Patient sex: F
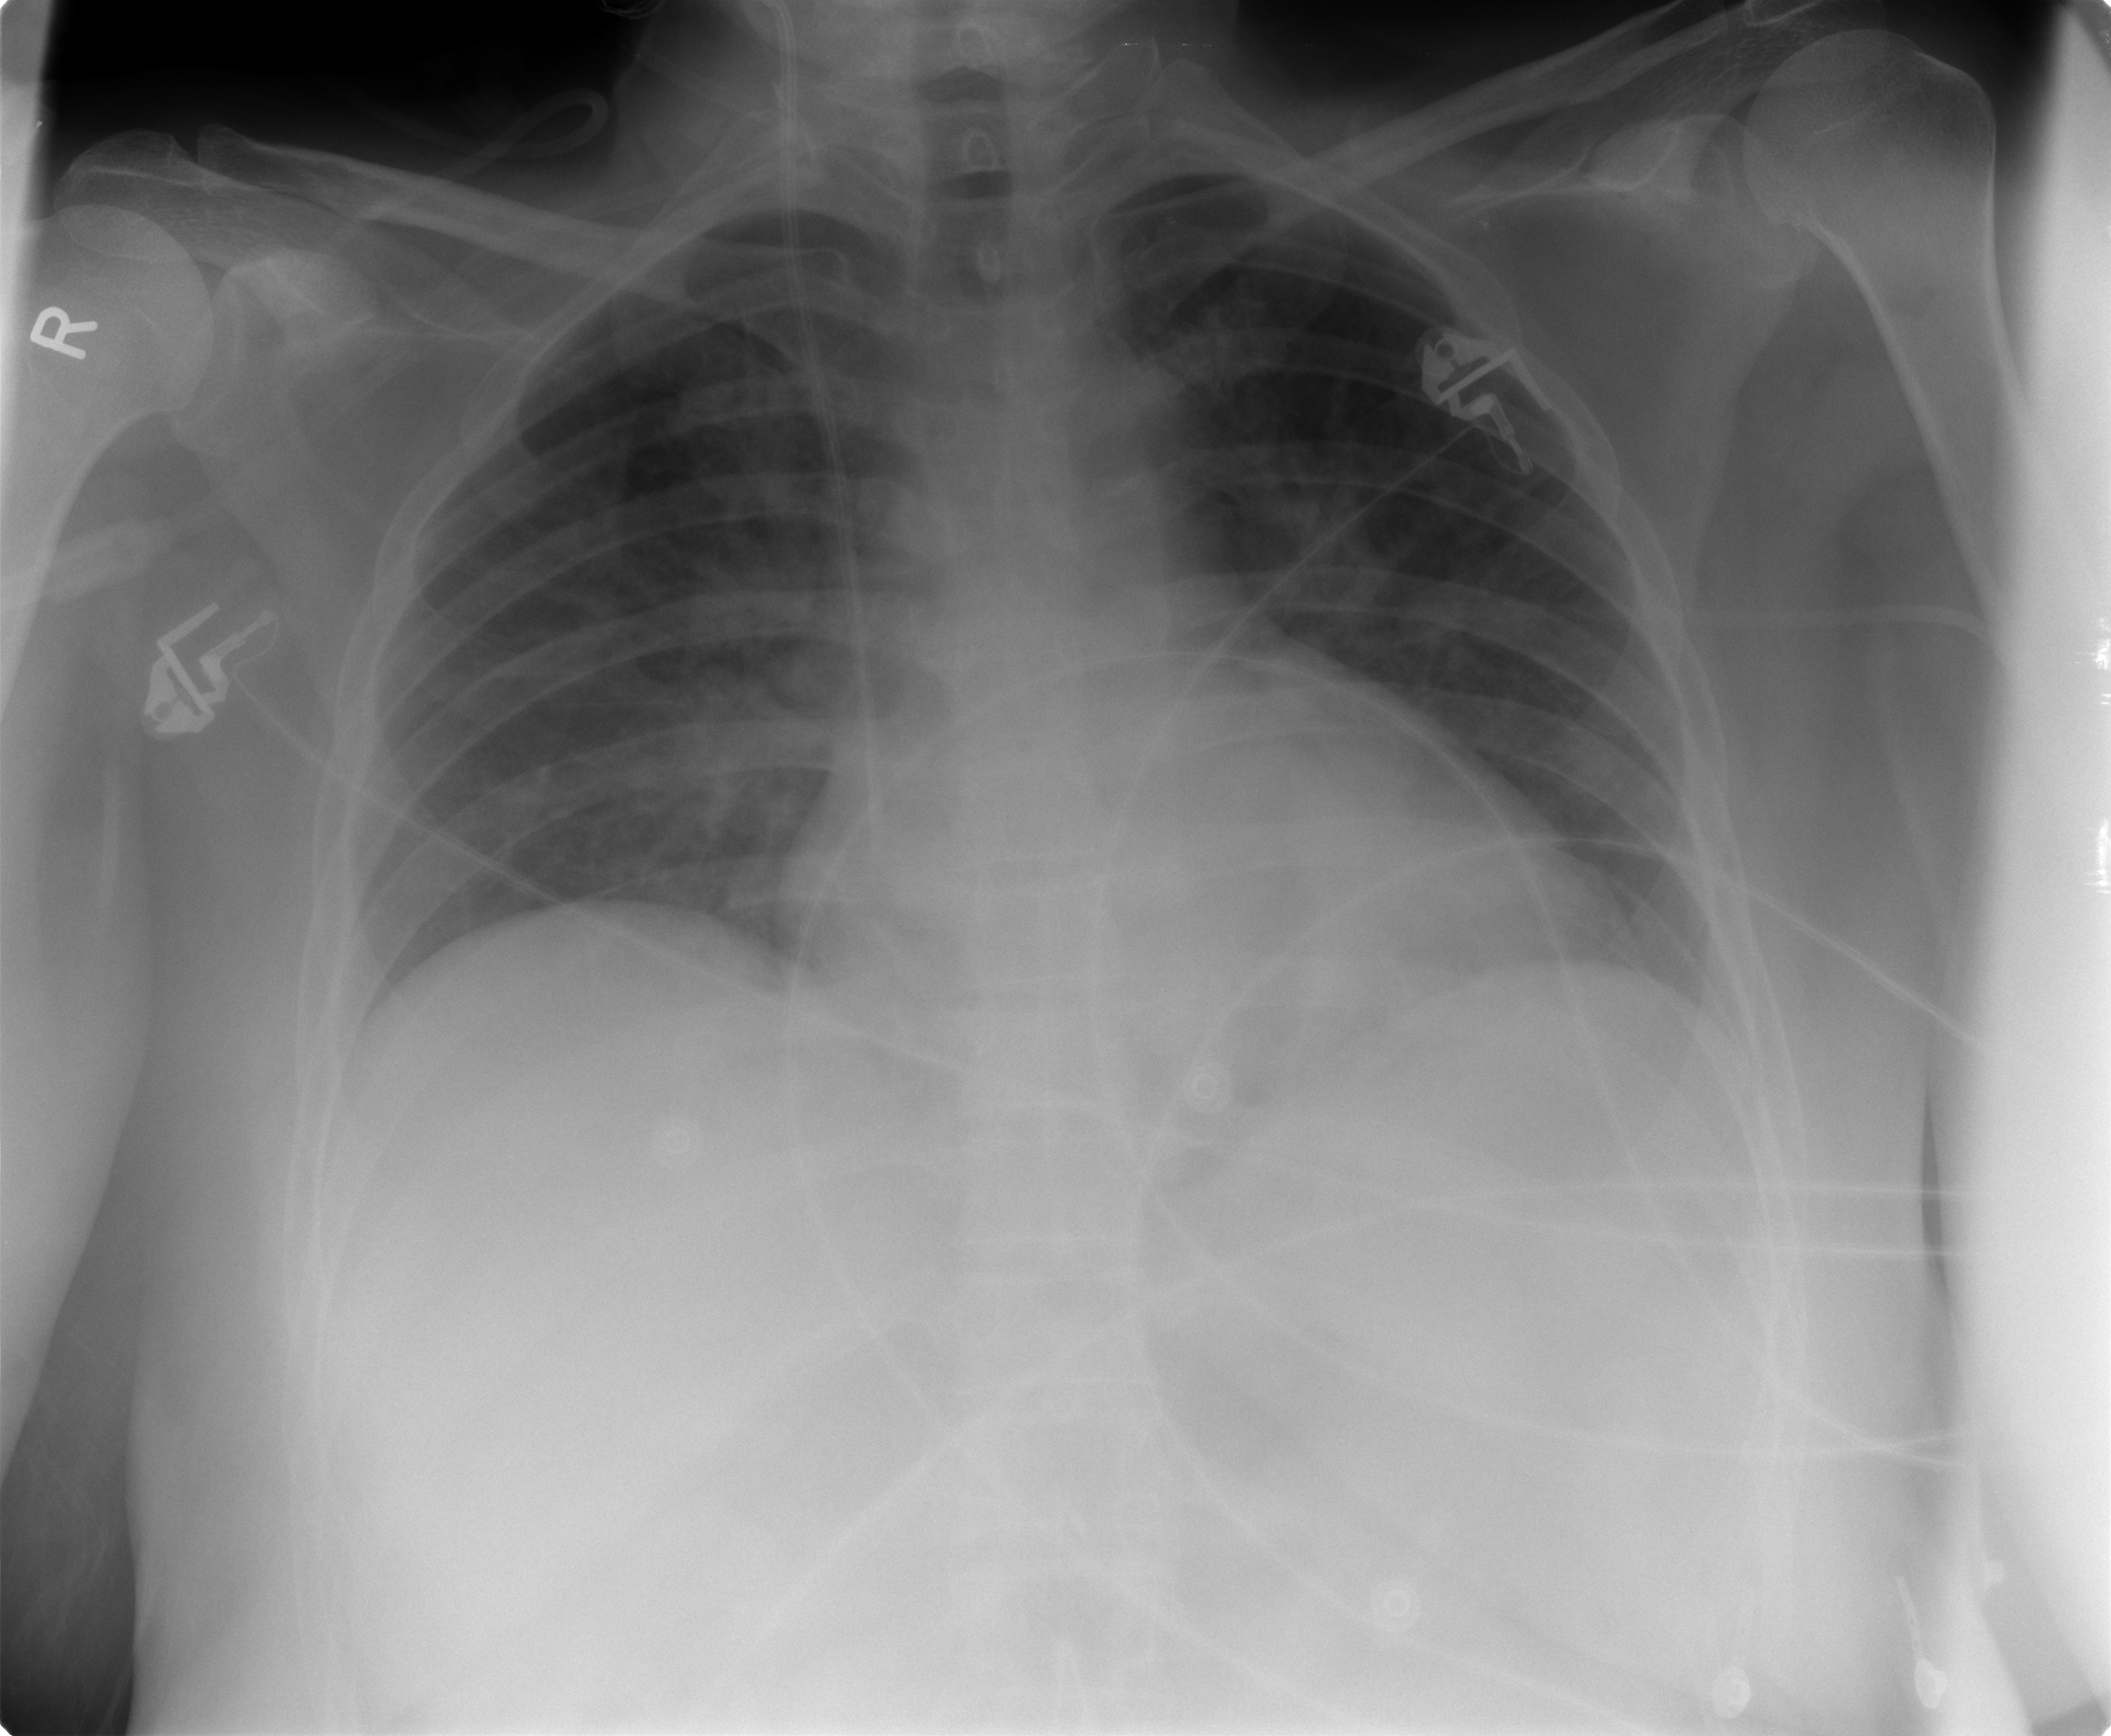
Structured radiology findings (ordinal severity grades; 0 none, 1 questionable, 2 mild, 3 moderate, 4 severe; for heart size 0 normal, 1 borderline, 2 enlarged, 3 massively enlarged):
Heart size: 0
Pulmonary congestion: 3
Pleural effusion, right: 1
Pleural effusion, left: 1
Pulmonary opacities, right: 2
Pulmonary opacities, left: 2
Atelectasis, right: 0
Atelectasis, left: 0